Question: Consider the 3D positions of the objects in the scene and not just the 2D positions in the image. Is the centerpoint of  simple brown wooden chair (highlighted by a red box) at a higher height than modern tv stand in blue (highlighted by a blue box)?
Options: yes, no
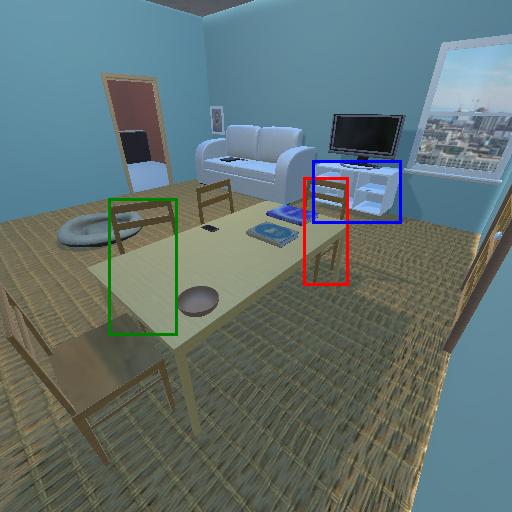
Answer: yes